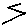
Label: zigzag